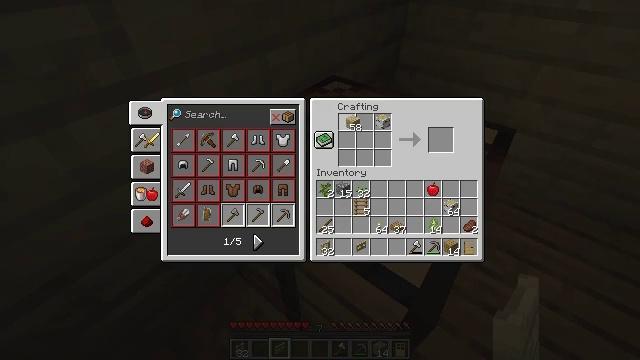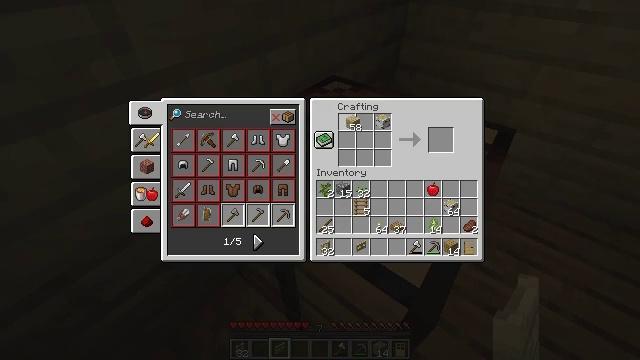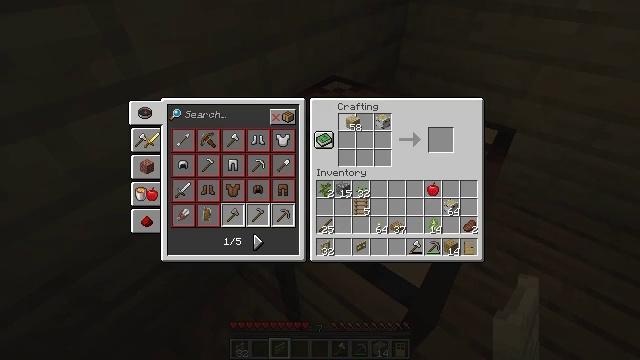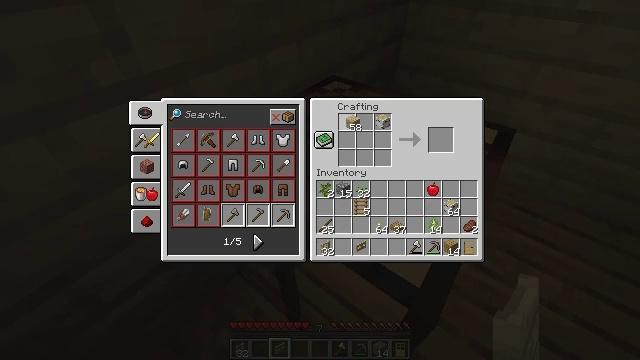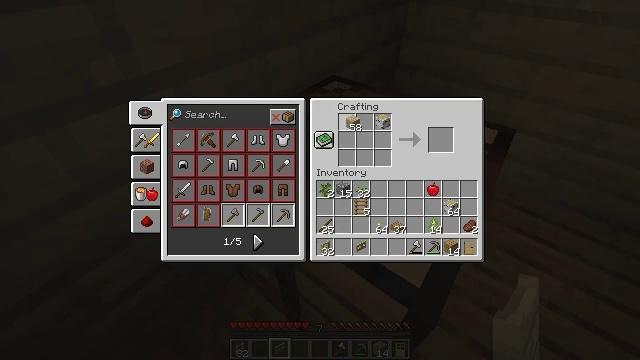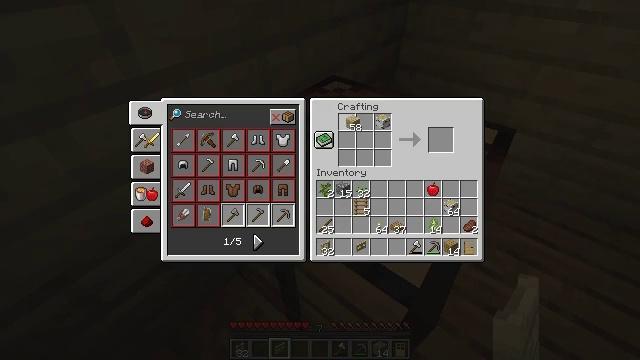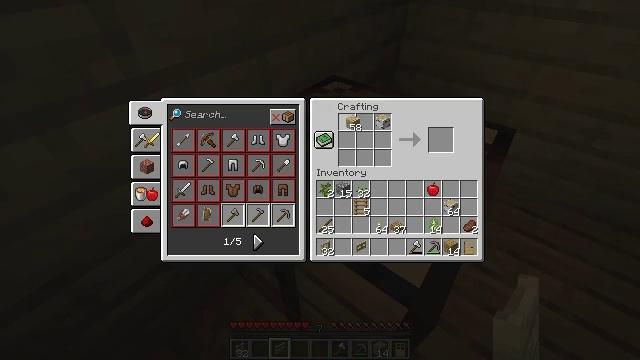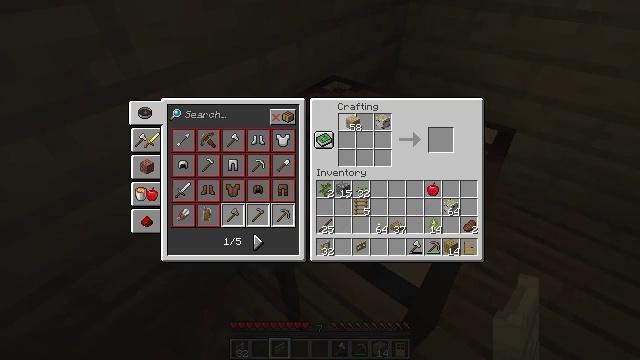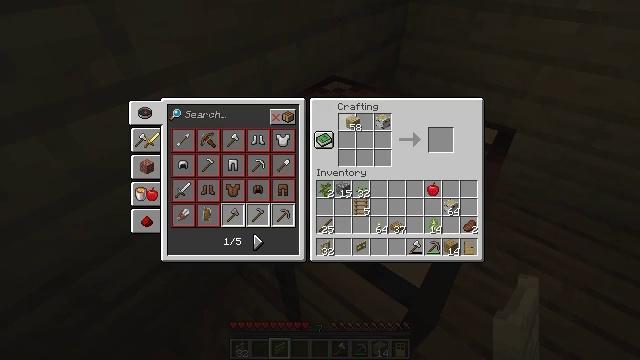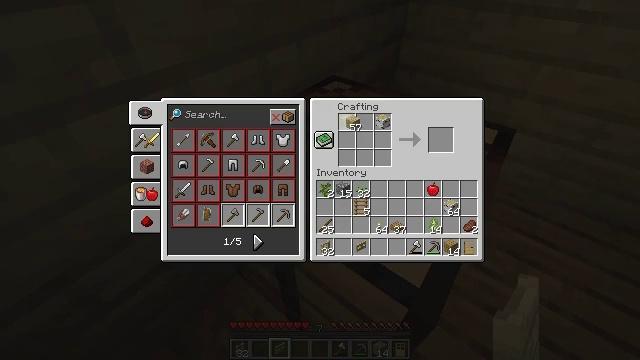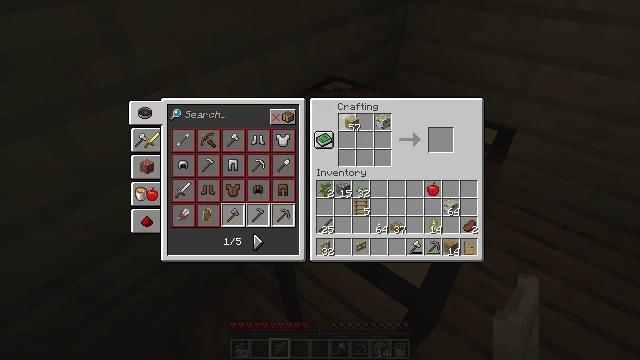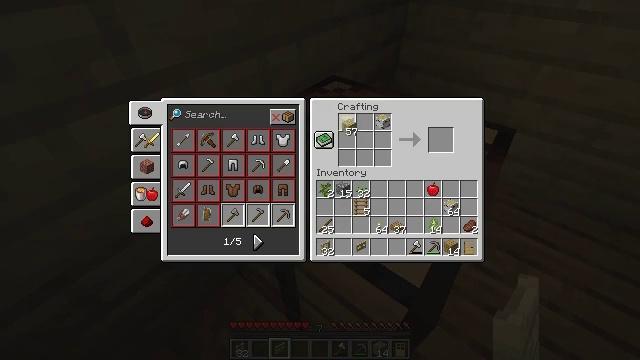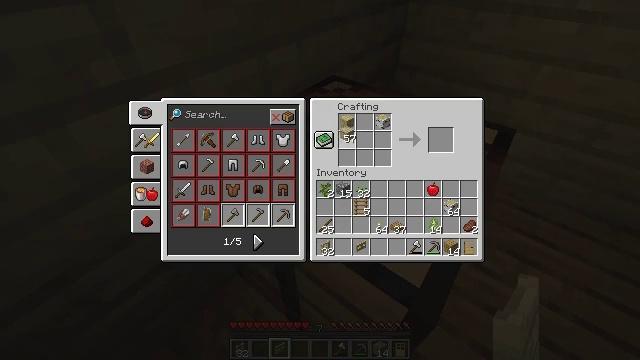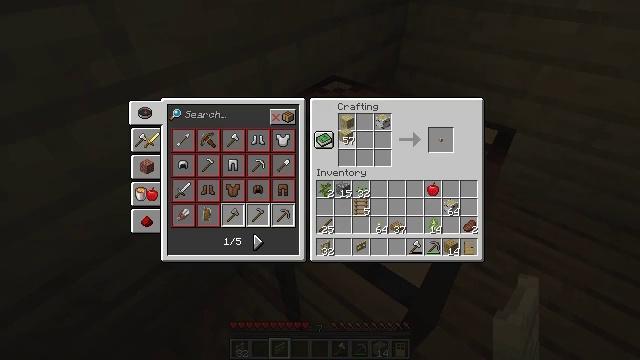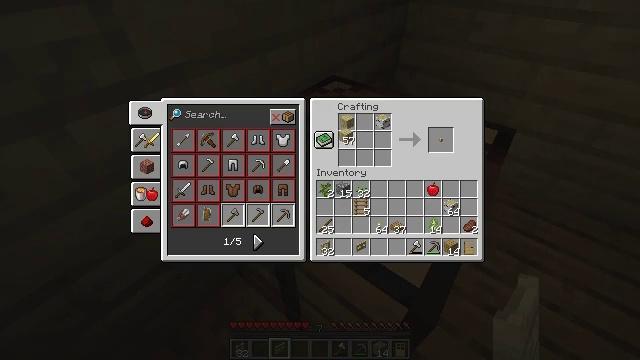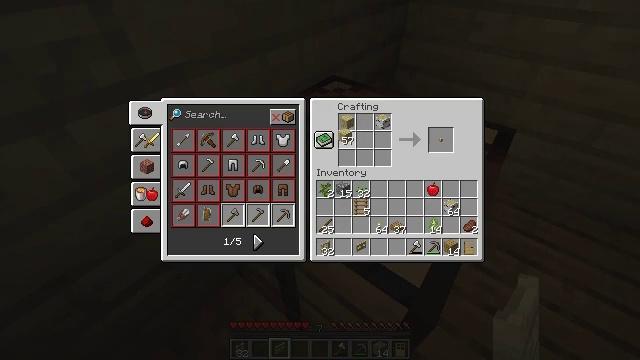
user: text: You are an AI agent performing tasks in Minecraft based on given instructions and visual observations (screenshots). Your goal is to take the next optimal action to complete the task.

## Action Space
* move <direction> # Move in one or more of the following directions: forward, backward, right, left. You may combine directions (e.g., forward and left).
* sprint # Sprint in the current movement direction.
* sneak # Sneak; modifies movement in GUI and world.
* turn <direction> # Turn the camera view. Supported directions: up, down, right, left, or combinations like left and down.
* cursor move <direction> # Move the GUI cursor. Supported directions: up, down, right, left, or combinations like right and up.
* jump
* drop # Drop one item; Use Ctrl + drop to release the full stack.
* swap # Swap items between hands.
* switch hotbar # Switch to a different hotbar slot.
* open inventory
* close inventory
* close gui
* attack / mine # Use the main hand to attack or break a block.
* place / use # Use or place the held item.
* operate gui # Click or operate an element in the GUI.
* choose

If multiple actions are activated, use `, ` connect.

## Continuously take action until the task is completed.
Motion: motion action
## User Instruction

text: Use the crafting table to create a birch boat.
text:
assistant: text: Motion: no_op
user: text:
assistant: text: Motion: no_op
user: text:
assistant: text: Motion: no_op
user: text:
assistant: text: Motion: no_op
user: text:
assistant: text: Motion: choose
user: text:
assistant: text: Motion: choose
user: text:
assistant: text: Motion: choose
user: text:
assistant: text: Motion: choose
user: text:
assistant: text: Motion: no_op
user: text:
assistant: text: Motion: no_op
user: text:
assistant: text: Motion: no_op
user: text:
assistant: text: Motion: cursor move down
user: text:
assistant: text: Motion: no_op
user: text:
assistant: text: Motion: no_op
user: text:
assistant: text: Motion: no_op
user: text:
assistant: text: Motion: no_op
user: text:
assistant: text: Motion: no_op
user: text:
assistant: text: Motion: choose
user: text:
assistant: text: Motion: choose
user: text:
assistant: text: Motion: choose
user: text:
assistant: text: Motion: no_op
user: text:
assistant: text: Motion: no_op
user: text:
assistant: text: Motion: no_op
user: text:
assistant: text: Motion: no_op
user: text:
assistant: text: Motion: no_op
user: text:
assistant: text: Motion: no_op
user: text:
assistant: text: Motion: no_op
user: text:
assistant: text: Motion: no_op
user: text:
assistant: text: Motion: no_op
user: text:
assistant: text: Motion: no_op